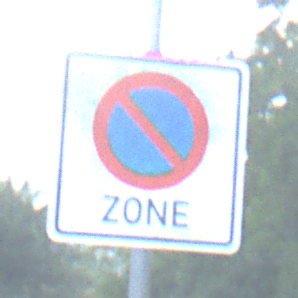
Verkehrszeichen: BeginnEingeschraenktesHalteverbotZone
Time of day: MorningAfternoon
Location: Outdoor (Nature)
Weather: PartlyCloudy
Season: NotSpecified
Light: Natural